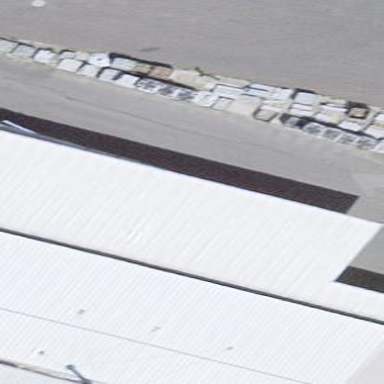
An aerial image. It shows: View of roof of building.